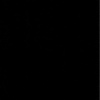
Label: dusty